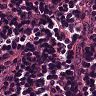
Metastatic tissue present: no